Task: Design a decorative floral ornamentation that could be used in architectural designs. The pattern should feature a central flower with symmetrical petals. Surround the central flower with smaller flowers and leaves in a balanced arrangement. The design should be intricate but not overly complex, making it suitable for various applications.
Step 349:
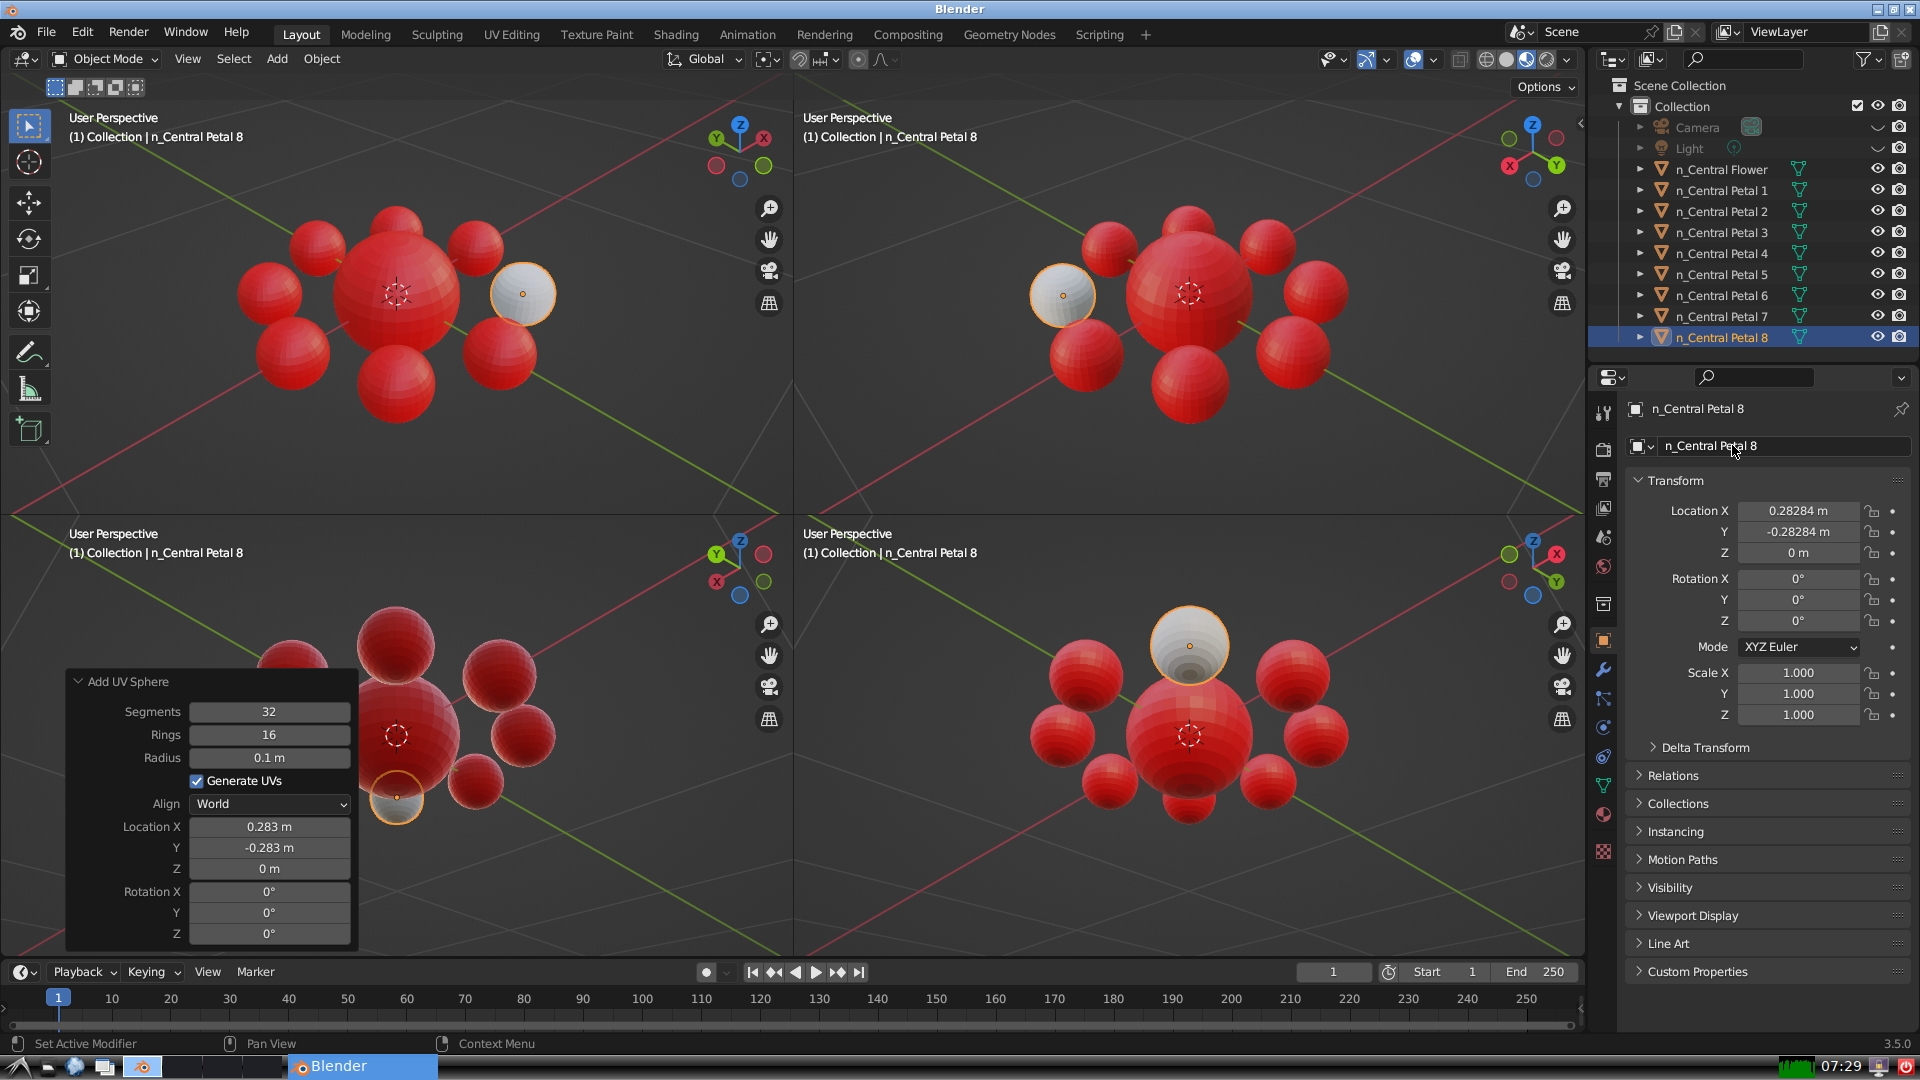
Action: {"mouse_move": [1603, 815]}